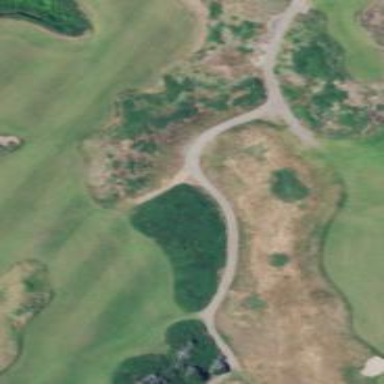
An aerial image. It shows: Path used for both walking and golf.